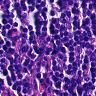
Metastatic tissue present: no